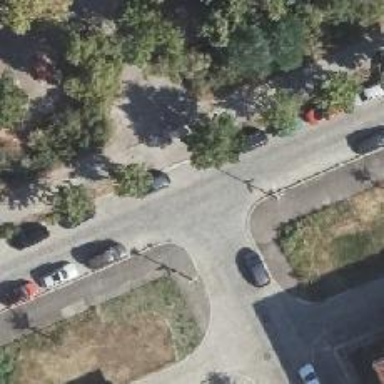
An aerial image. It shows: Residential road with sidewalks on both sides. There is parallel parking available on the street.